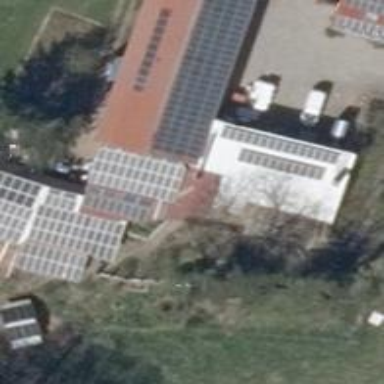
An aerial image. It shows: Solar photovoltaic panel generating electricity through small installation.